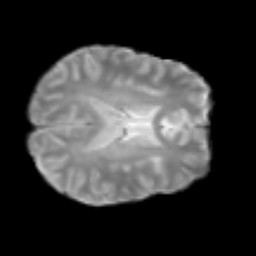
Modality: T2w
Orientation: axial
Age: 26
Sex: male
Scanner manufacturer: siemens
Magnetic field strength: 3 T
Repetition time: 2.3 s
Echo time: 0.085 s